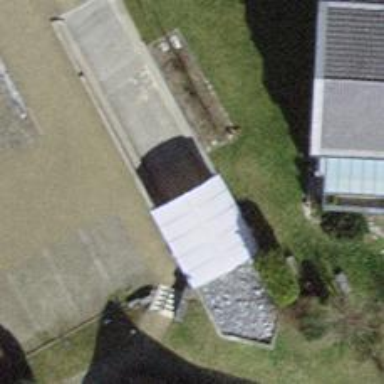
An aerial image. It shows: Parking area.